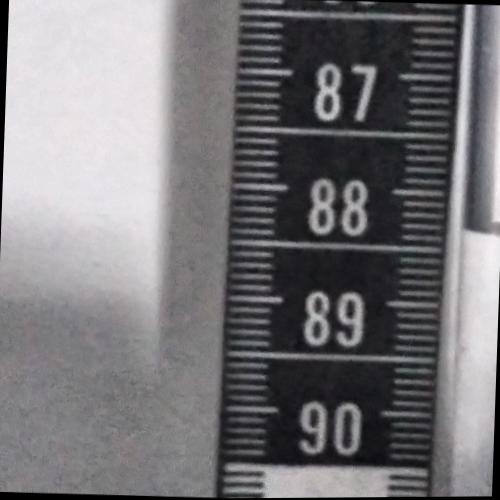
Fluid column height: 88.3 cm